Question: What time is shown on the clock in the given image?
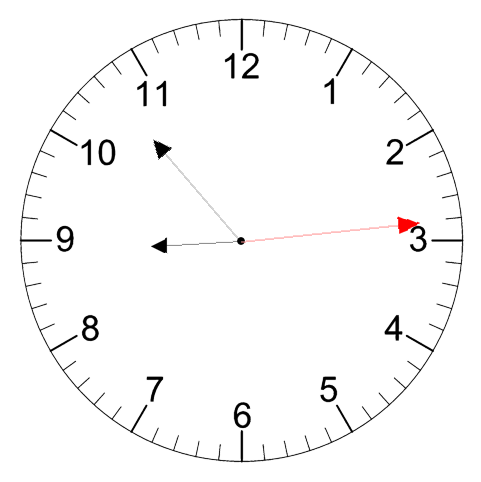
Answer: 08:53:14